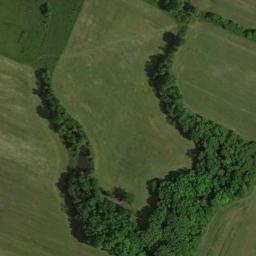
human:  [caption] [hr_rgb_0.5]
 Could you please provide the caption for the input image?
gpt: Striped green woods on green grass .

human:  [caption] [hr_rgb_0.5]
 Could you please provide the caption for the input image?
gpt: Many trees are on the meadow .

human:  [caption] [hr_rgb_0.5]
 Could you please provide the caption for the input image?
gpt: There is a row of lush trees on the prairie .

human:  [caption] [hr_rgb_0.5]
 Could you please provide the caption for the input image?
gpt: This meadow has dense grasses and a grove of trees .

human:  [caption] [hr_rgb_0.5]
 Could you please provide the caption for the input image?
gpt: There are many trees around the green meadow .